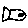
Label: fish